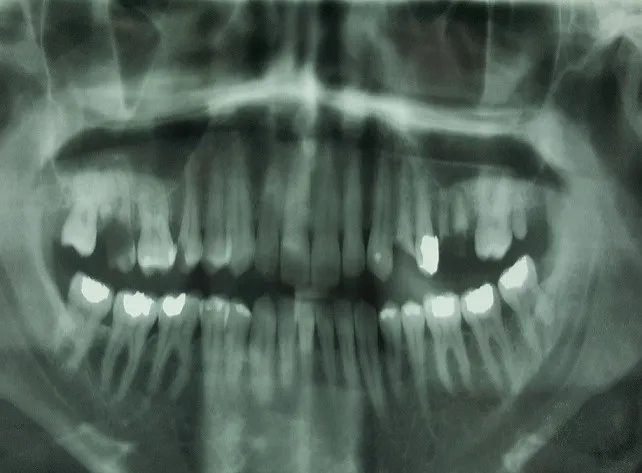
Orthopantomogram of the patient.
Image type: radiology (x_ray)